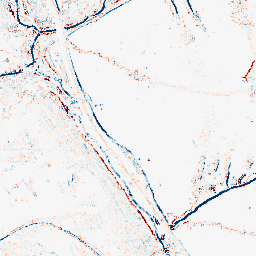
Category: morphological
Decomposition family: morphological_square
Decomposition parameters: operation: average
size: 3
Upsampling method: sinc_blackman
Upsampling parameters: scale: 4
kernel_size: 16
Upsampling scale: 4